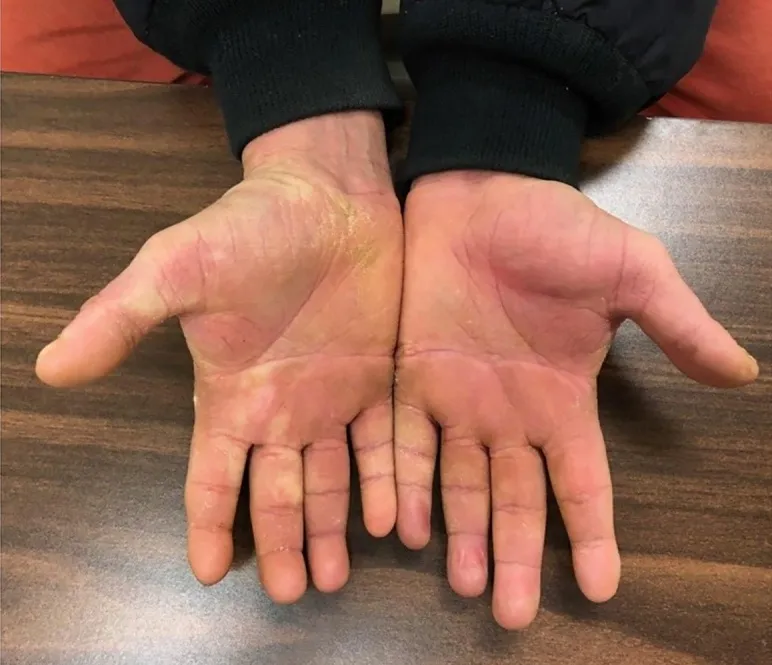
Reassessment at five months from the index right hand debridement and three months from the left hand debridement, showing improved appearance, range of motion, and relief of symptoms.
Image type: medical_photograph (skin_photograph)